Field crop: maize
Growth stage: 2
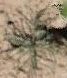
Species: salsola